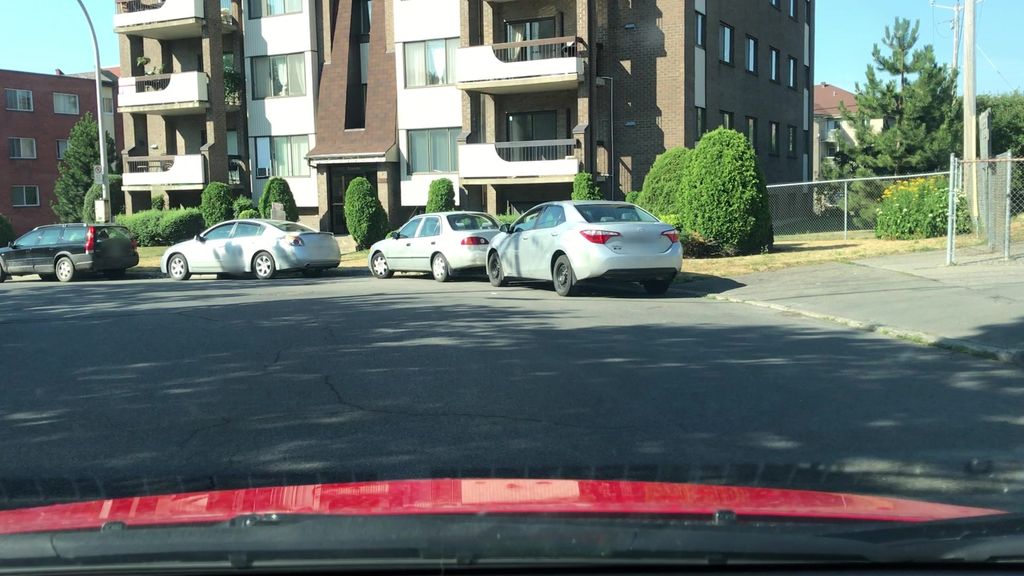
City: montreal